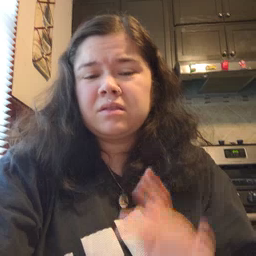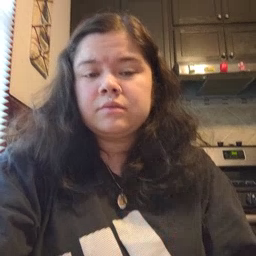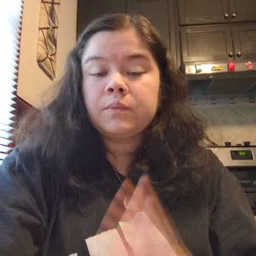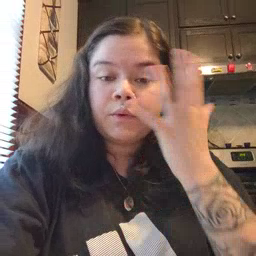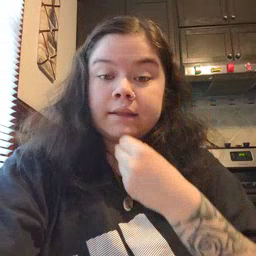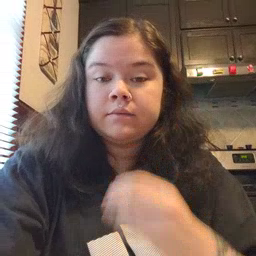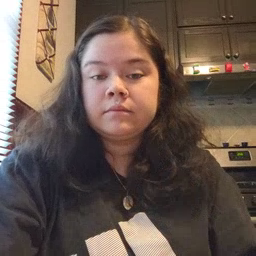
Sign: pretty